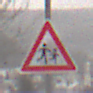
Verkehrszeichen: KinderLinks
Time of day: Midday
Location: Outdoor (Nature)
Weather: Overcast
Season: Winter
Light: Natural